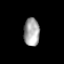
Tissue: lung
Cell type: Others
Senescence score: 0.2361
Nuclear area (px): 433
Mean DAPI intensity: 165.254